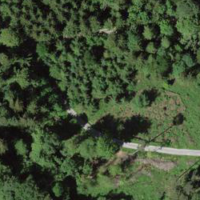
EUNIS habitat code: 44
Species observed at this site:
Sambucus racemosa